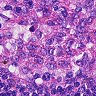
Metastatic tissue present: no